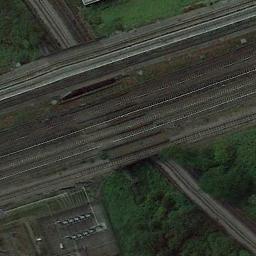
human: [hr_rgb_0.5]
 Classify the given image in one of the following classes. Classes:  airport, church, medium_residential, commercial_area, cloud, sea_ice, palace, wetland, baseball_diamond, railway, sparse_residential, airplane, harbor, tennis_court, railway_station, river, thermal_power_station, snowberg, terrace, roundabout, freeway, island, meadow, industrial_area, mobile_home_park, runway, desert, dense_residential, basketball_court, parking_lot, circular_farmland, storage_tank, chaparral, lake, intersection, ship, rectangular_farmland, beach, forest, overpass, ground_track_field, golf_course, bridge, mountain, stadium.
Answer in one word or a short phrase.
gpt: railway